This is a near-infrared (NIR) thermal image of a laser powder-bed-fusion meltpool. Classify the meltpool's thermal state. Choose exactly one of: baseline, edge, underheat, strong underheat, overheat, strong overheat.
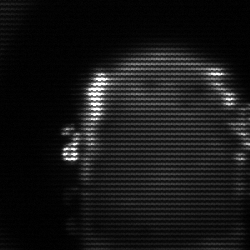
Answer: baseline